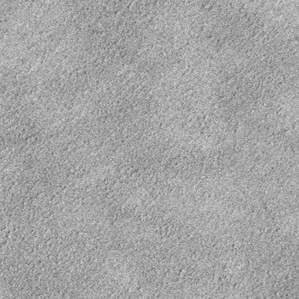
Label: frost